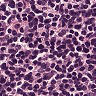
Metastatic tissue present: no